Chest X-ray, PA view. Patient: 4 years old, sex F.
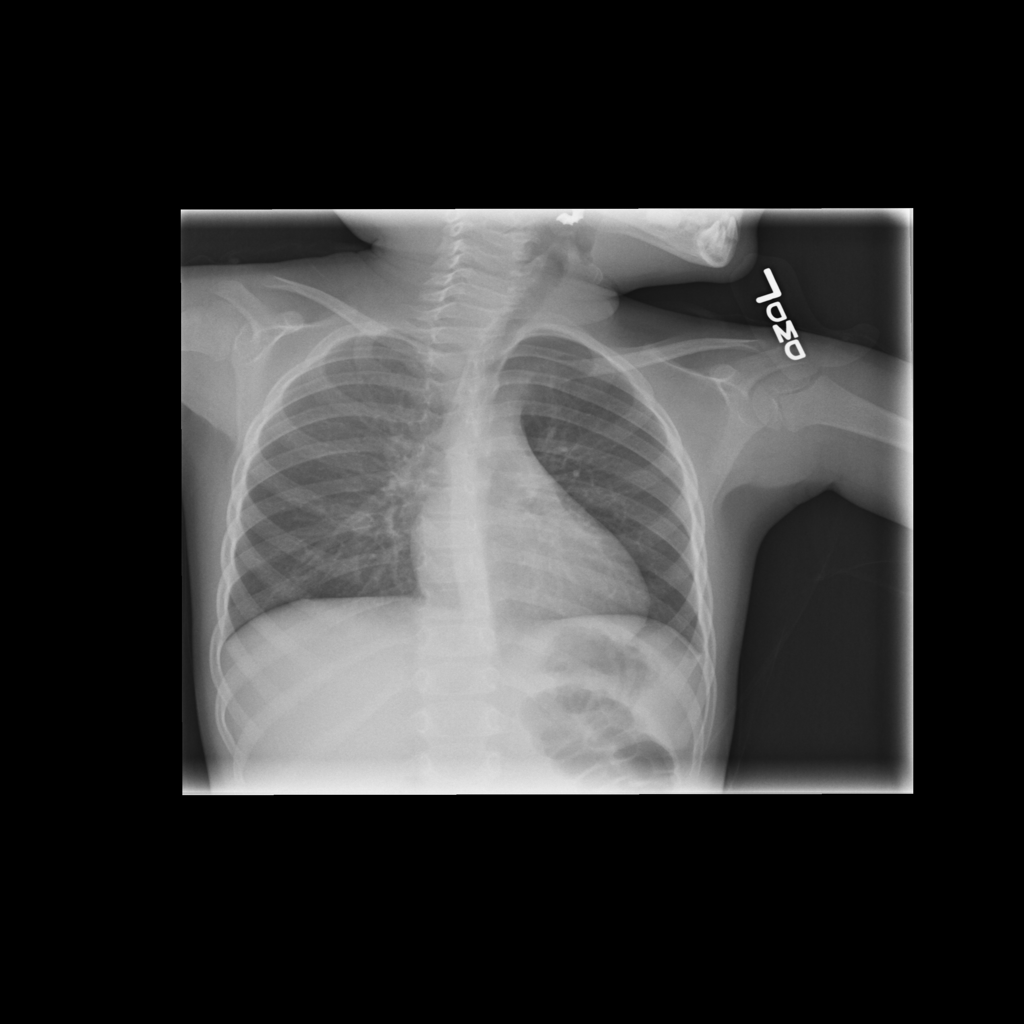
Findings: No Finding